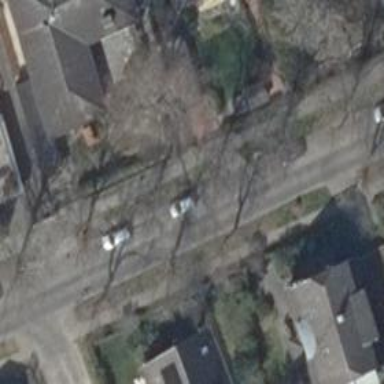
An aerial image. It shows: Deciduous broadleaved tree.